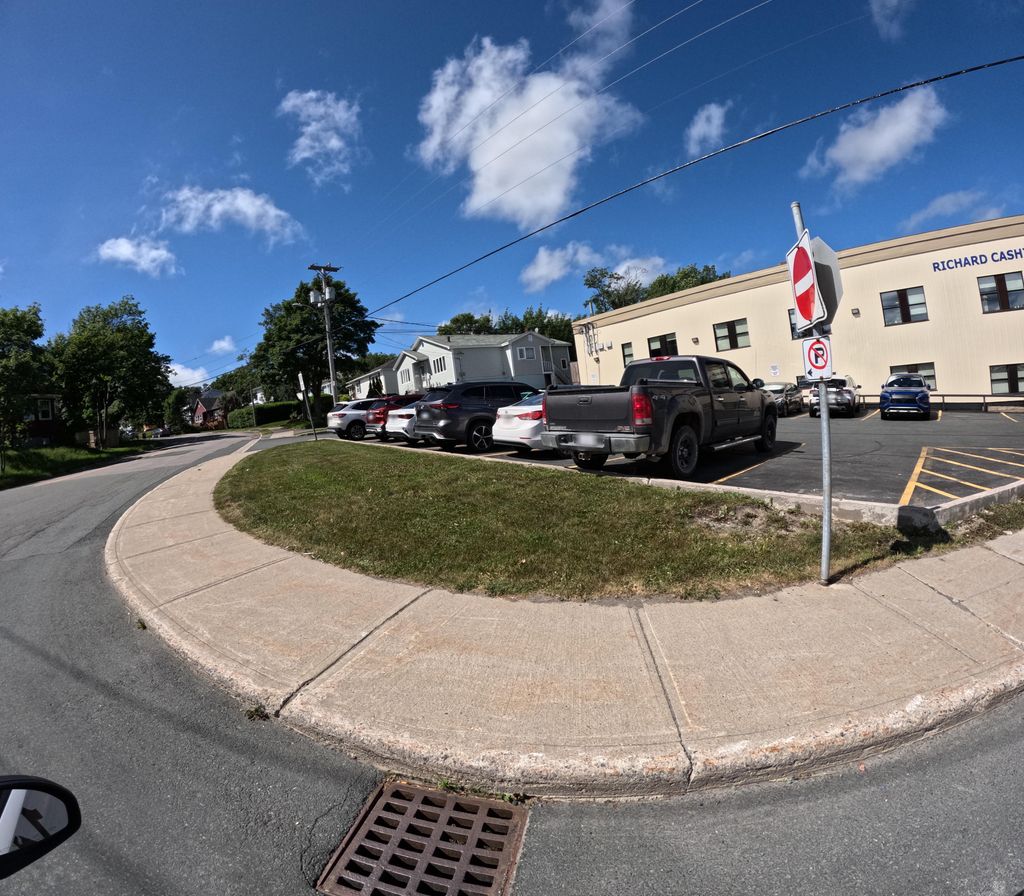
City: st_johns